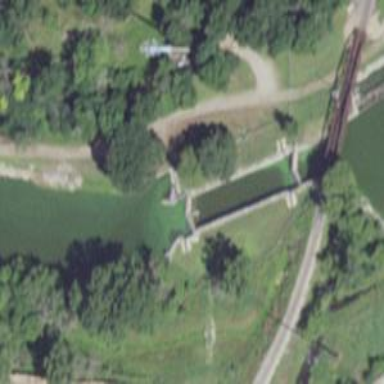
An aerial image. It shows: Dam along waterway.